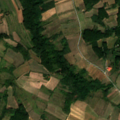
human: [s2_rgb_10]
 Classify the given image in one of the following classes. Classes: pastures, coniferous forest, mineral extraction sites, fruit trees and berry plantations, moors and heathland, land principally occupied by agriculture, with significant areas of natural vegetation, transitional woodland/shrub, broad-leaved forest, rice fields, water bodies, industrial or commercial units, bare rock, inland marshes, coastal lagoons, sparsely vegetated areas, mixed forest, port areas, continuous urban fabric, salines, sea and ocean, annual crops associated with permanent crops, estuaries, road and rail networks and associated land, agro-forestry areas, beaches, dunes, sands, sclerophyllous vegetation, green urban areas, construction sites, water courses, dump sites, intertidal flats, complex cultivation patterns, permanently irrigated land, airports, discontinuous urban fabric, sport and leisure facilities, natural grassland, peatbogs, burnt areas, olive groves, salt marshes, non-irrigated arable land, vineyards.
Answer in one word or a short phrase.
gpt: complex cultivation patterns, land principally occupied by agriculture, with significant areas of natural vegetation, broad-leaved forest